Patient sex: M
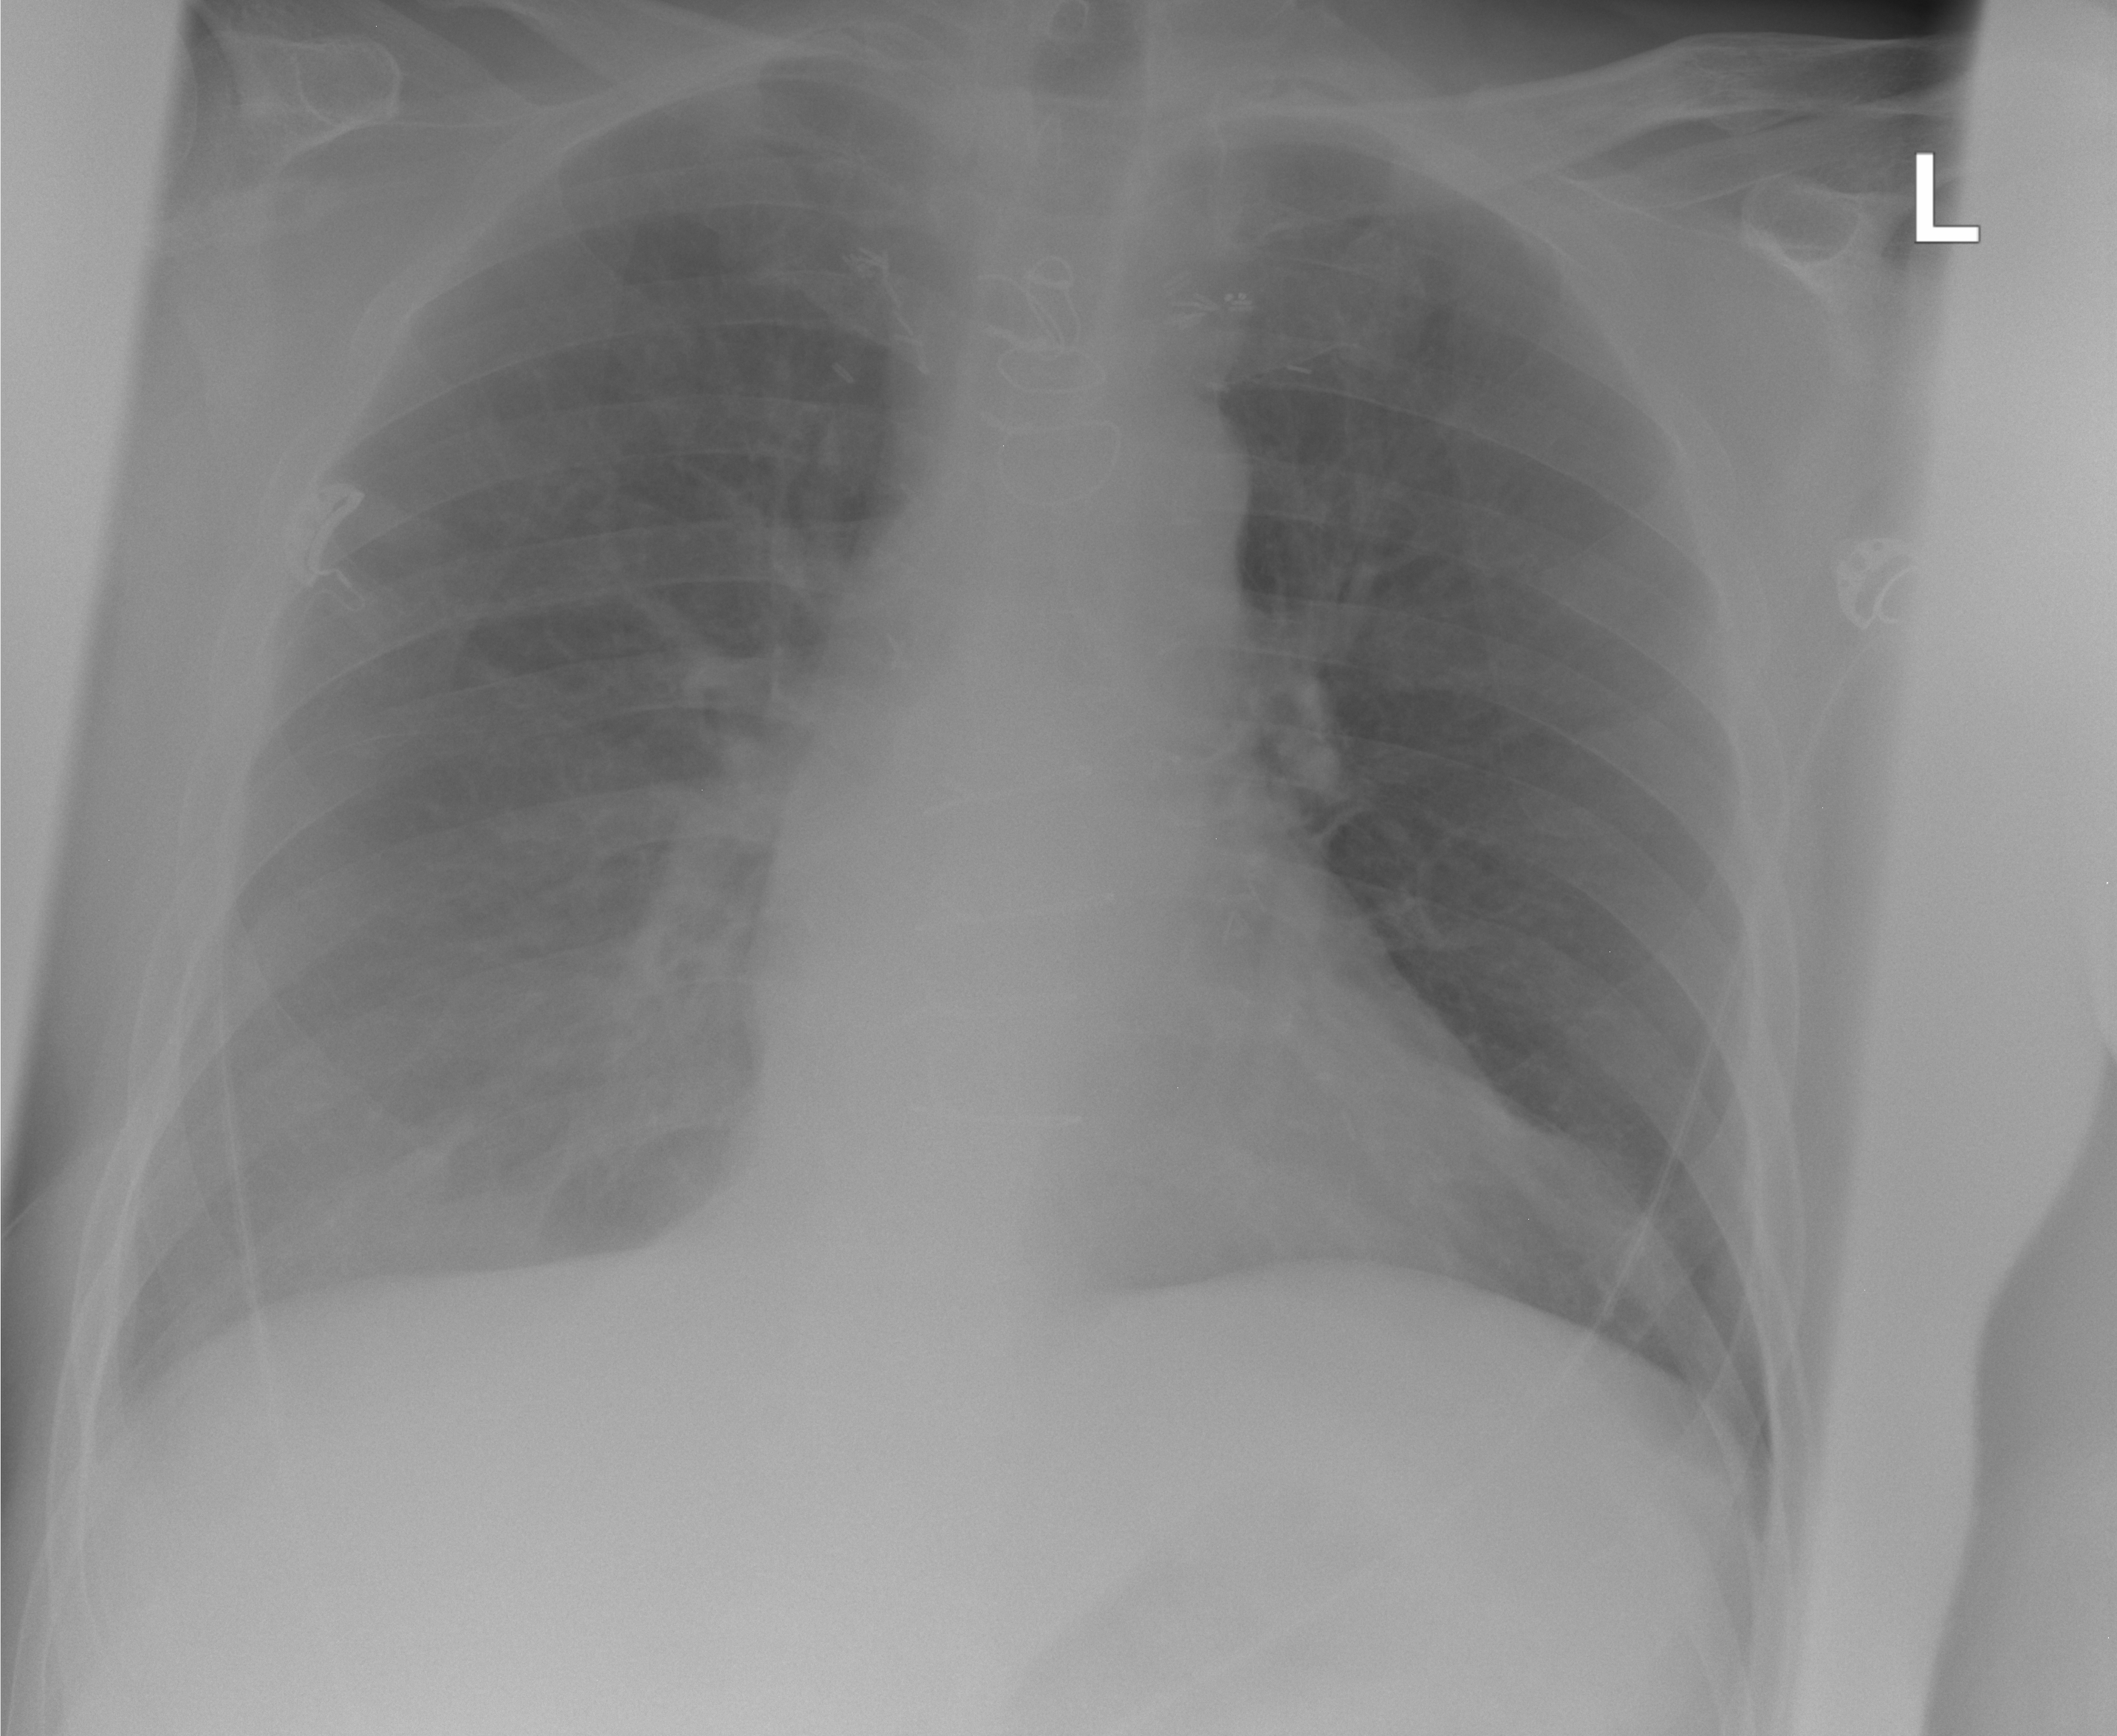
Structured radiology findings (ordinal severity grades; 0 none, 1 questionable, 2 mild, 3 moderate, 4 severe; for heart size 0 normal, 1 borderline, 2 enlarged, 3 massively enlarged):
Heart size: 0
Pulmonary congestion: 0
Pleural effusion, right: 0
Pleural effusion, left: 0
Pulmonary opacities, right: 2
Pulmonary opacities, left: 0
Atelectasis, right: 1
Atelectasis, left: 0